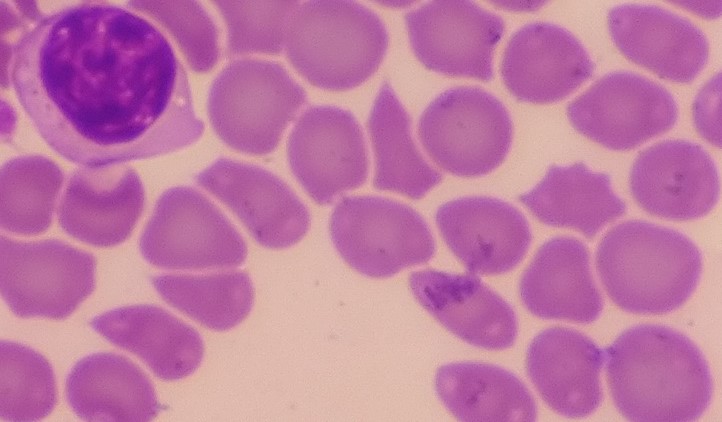
White blood cell type: Lymphocyte